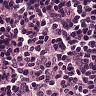
Metastatic tissue present: no